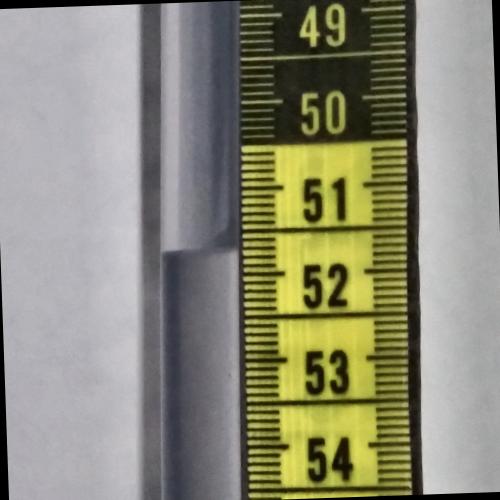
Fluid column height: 51.7 cm